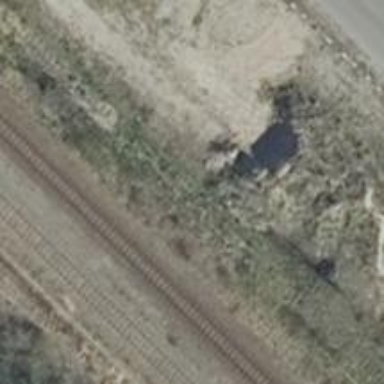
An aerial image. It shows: Preserved railway.